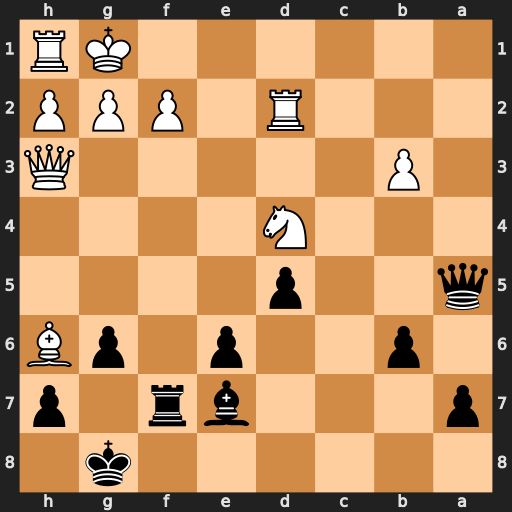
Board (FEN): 6k1/p3br1p/1p2p1pB/q2p4/3N4/1P5Q/3R1PPP/6KR
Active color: b
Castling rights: -
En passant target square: -
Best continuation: Qa1+ Rd1 Qxd1#